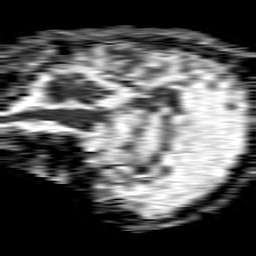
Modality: ADC
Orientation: sagittal
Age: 69
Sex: male
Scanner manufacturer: philips
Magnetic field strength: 1.5 T
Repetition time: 4.6 s
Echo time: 0.08631 s